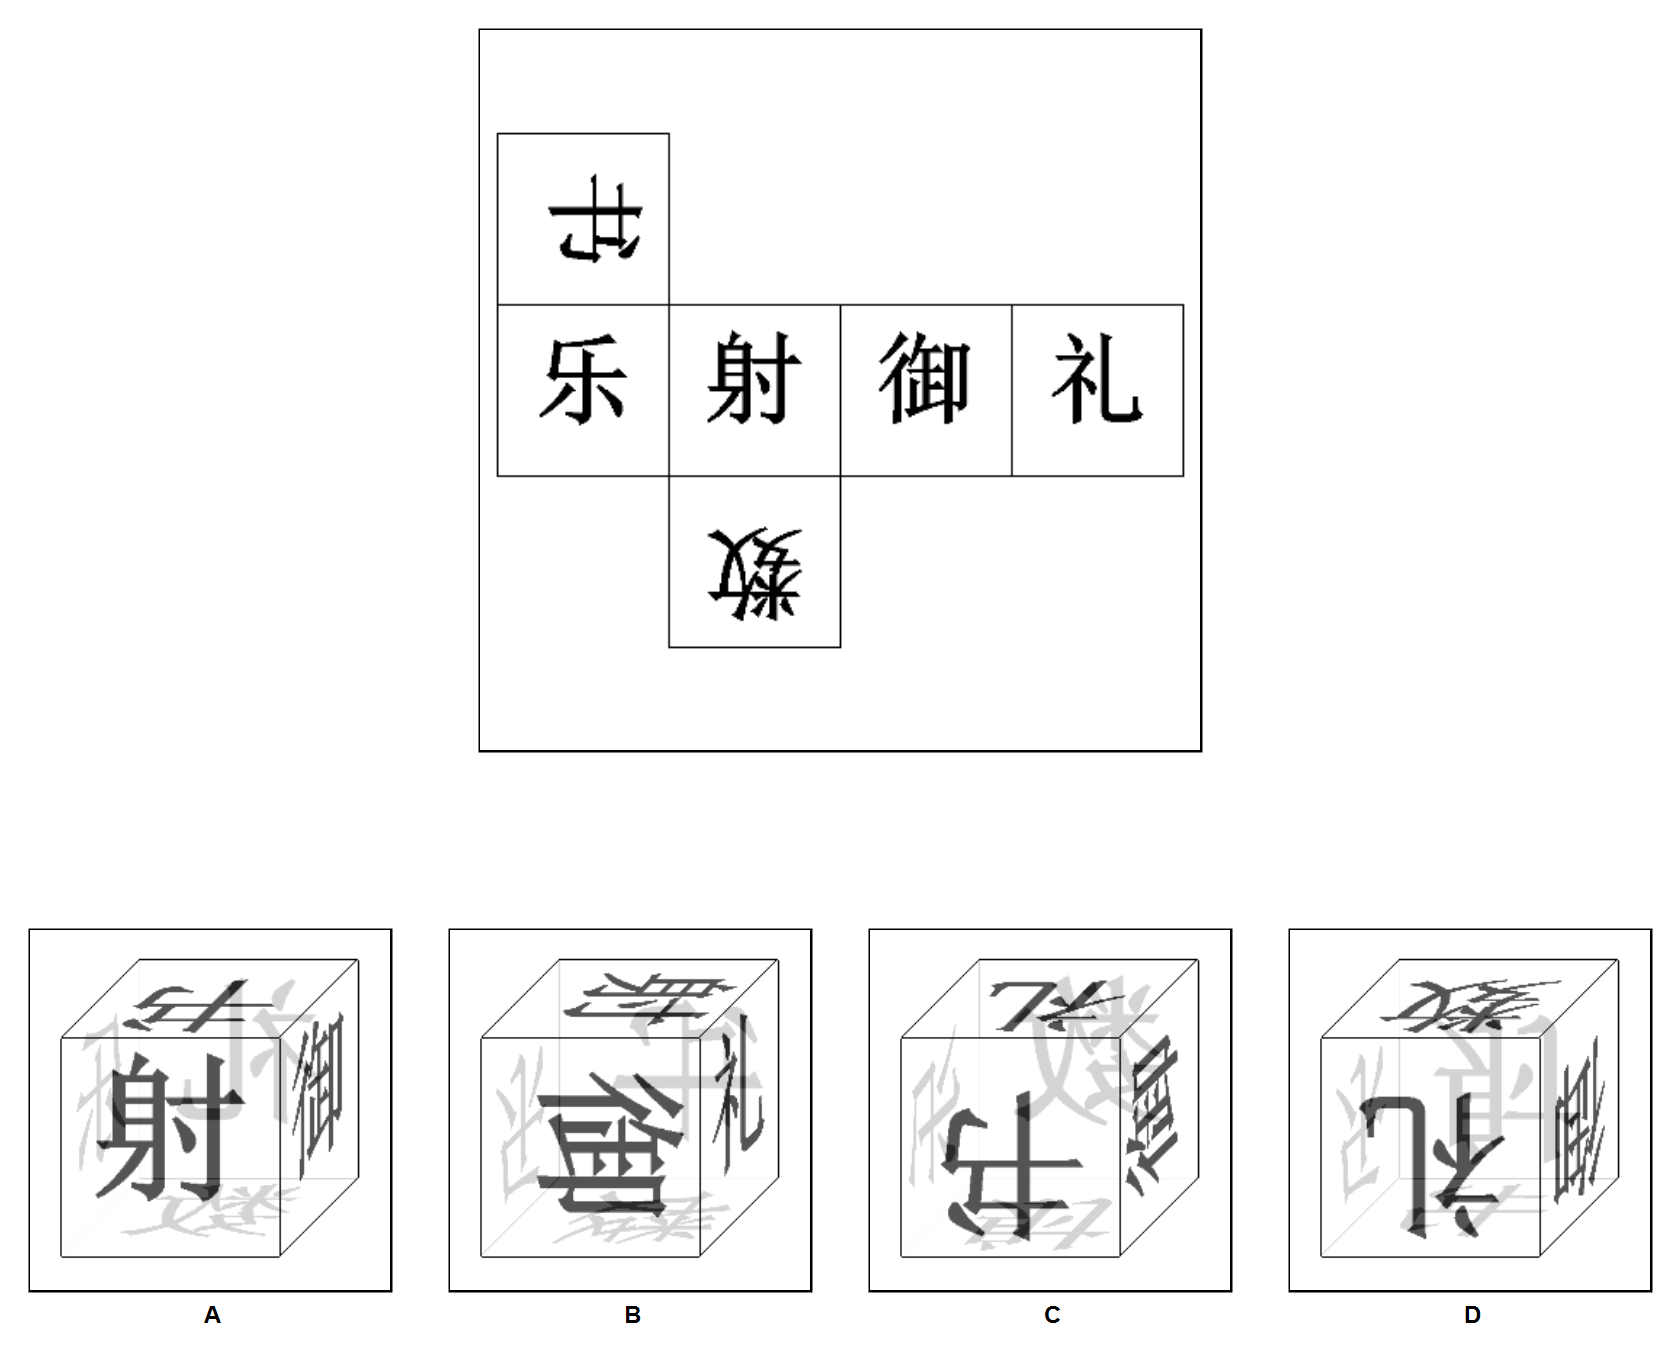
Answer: B